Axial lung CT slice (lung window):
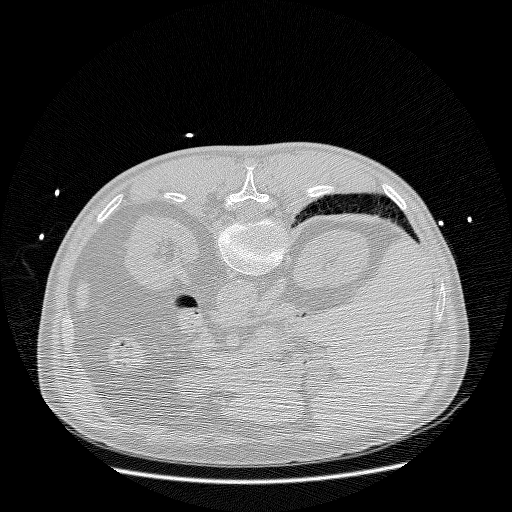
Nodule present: no